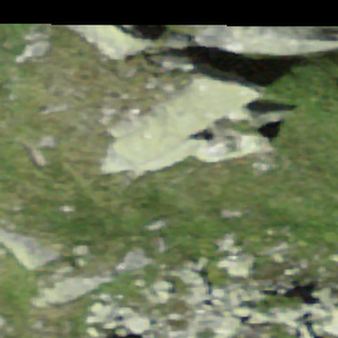
Label: bouldering_area